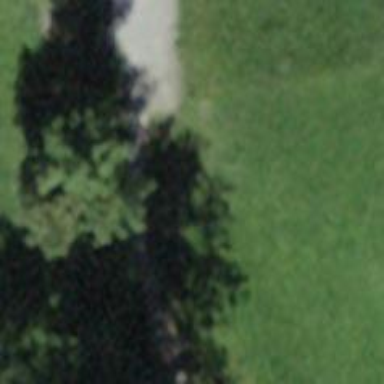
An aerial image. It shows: Path.